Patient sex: M
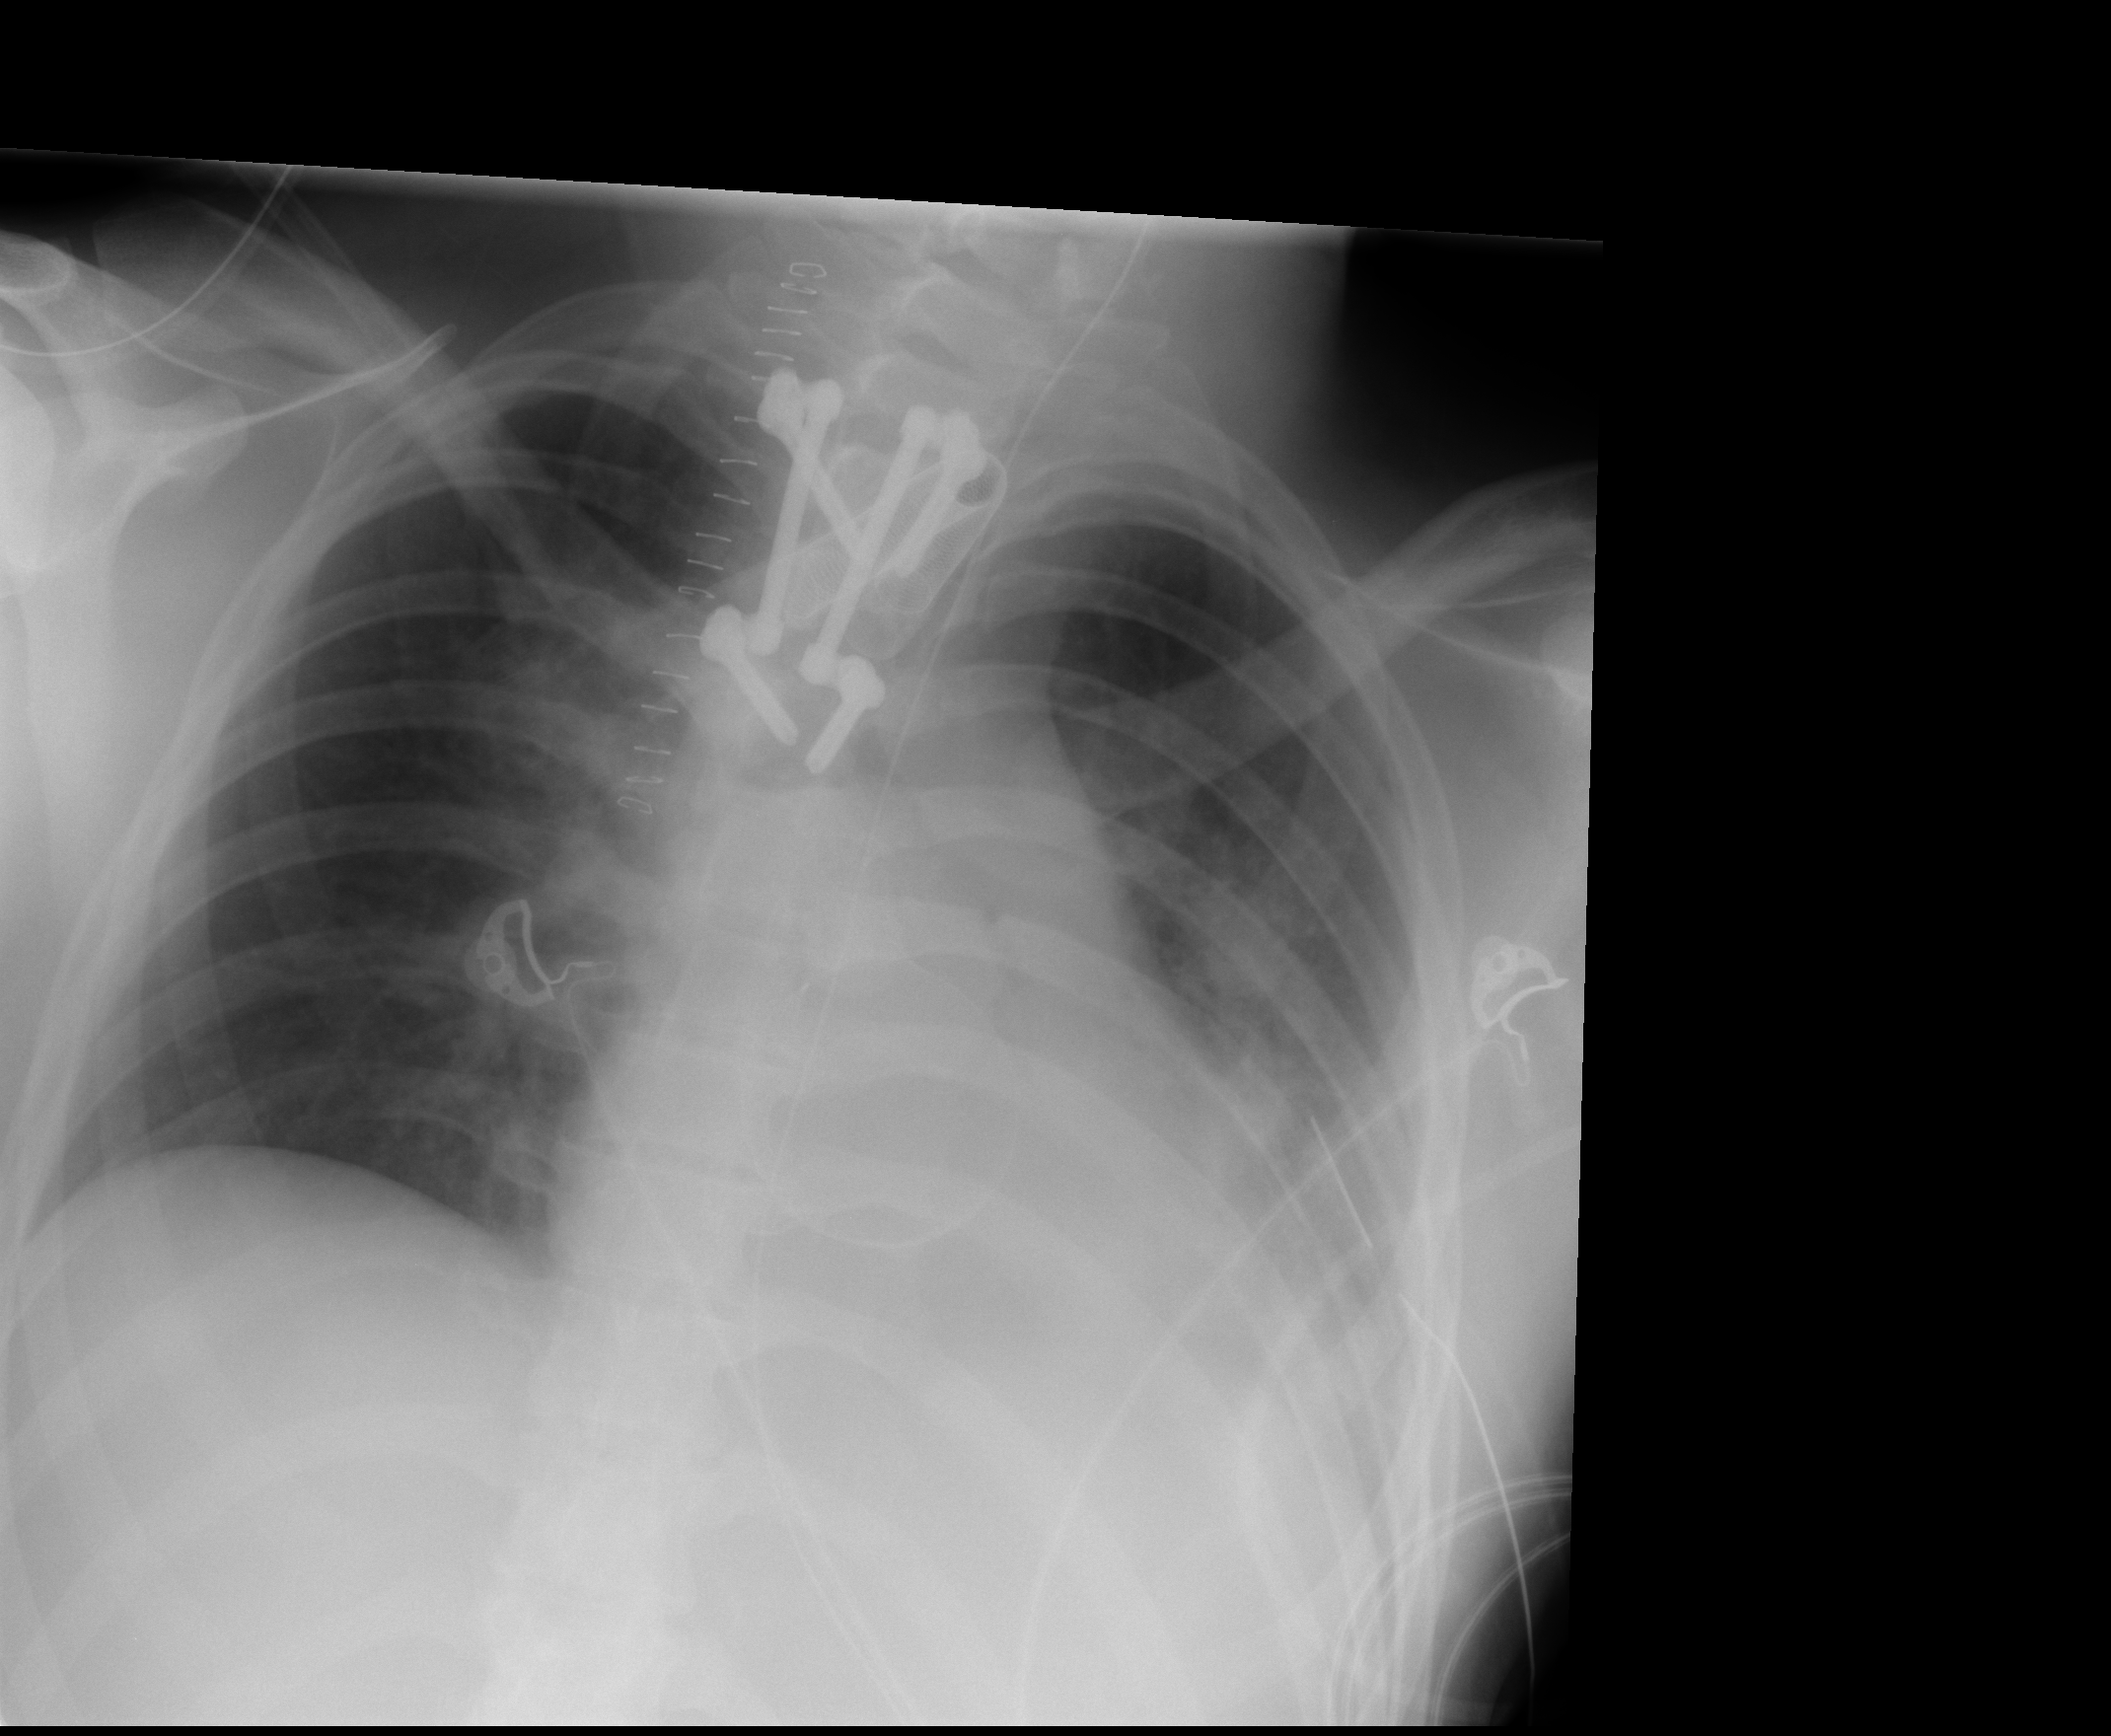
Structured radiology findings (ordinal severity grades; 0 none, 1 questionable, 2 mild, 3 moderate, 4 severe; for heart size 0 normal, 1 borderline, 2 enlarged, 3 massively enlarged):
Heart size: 2
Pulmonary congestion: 1
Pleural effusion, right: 0
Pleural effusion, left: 1
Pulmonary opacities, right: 0
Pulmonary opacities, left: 3
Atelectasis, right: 0
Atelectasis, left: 2